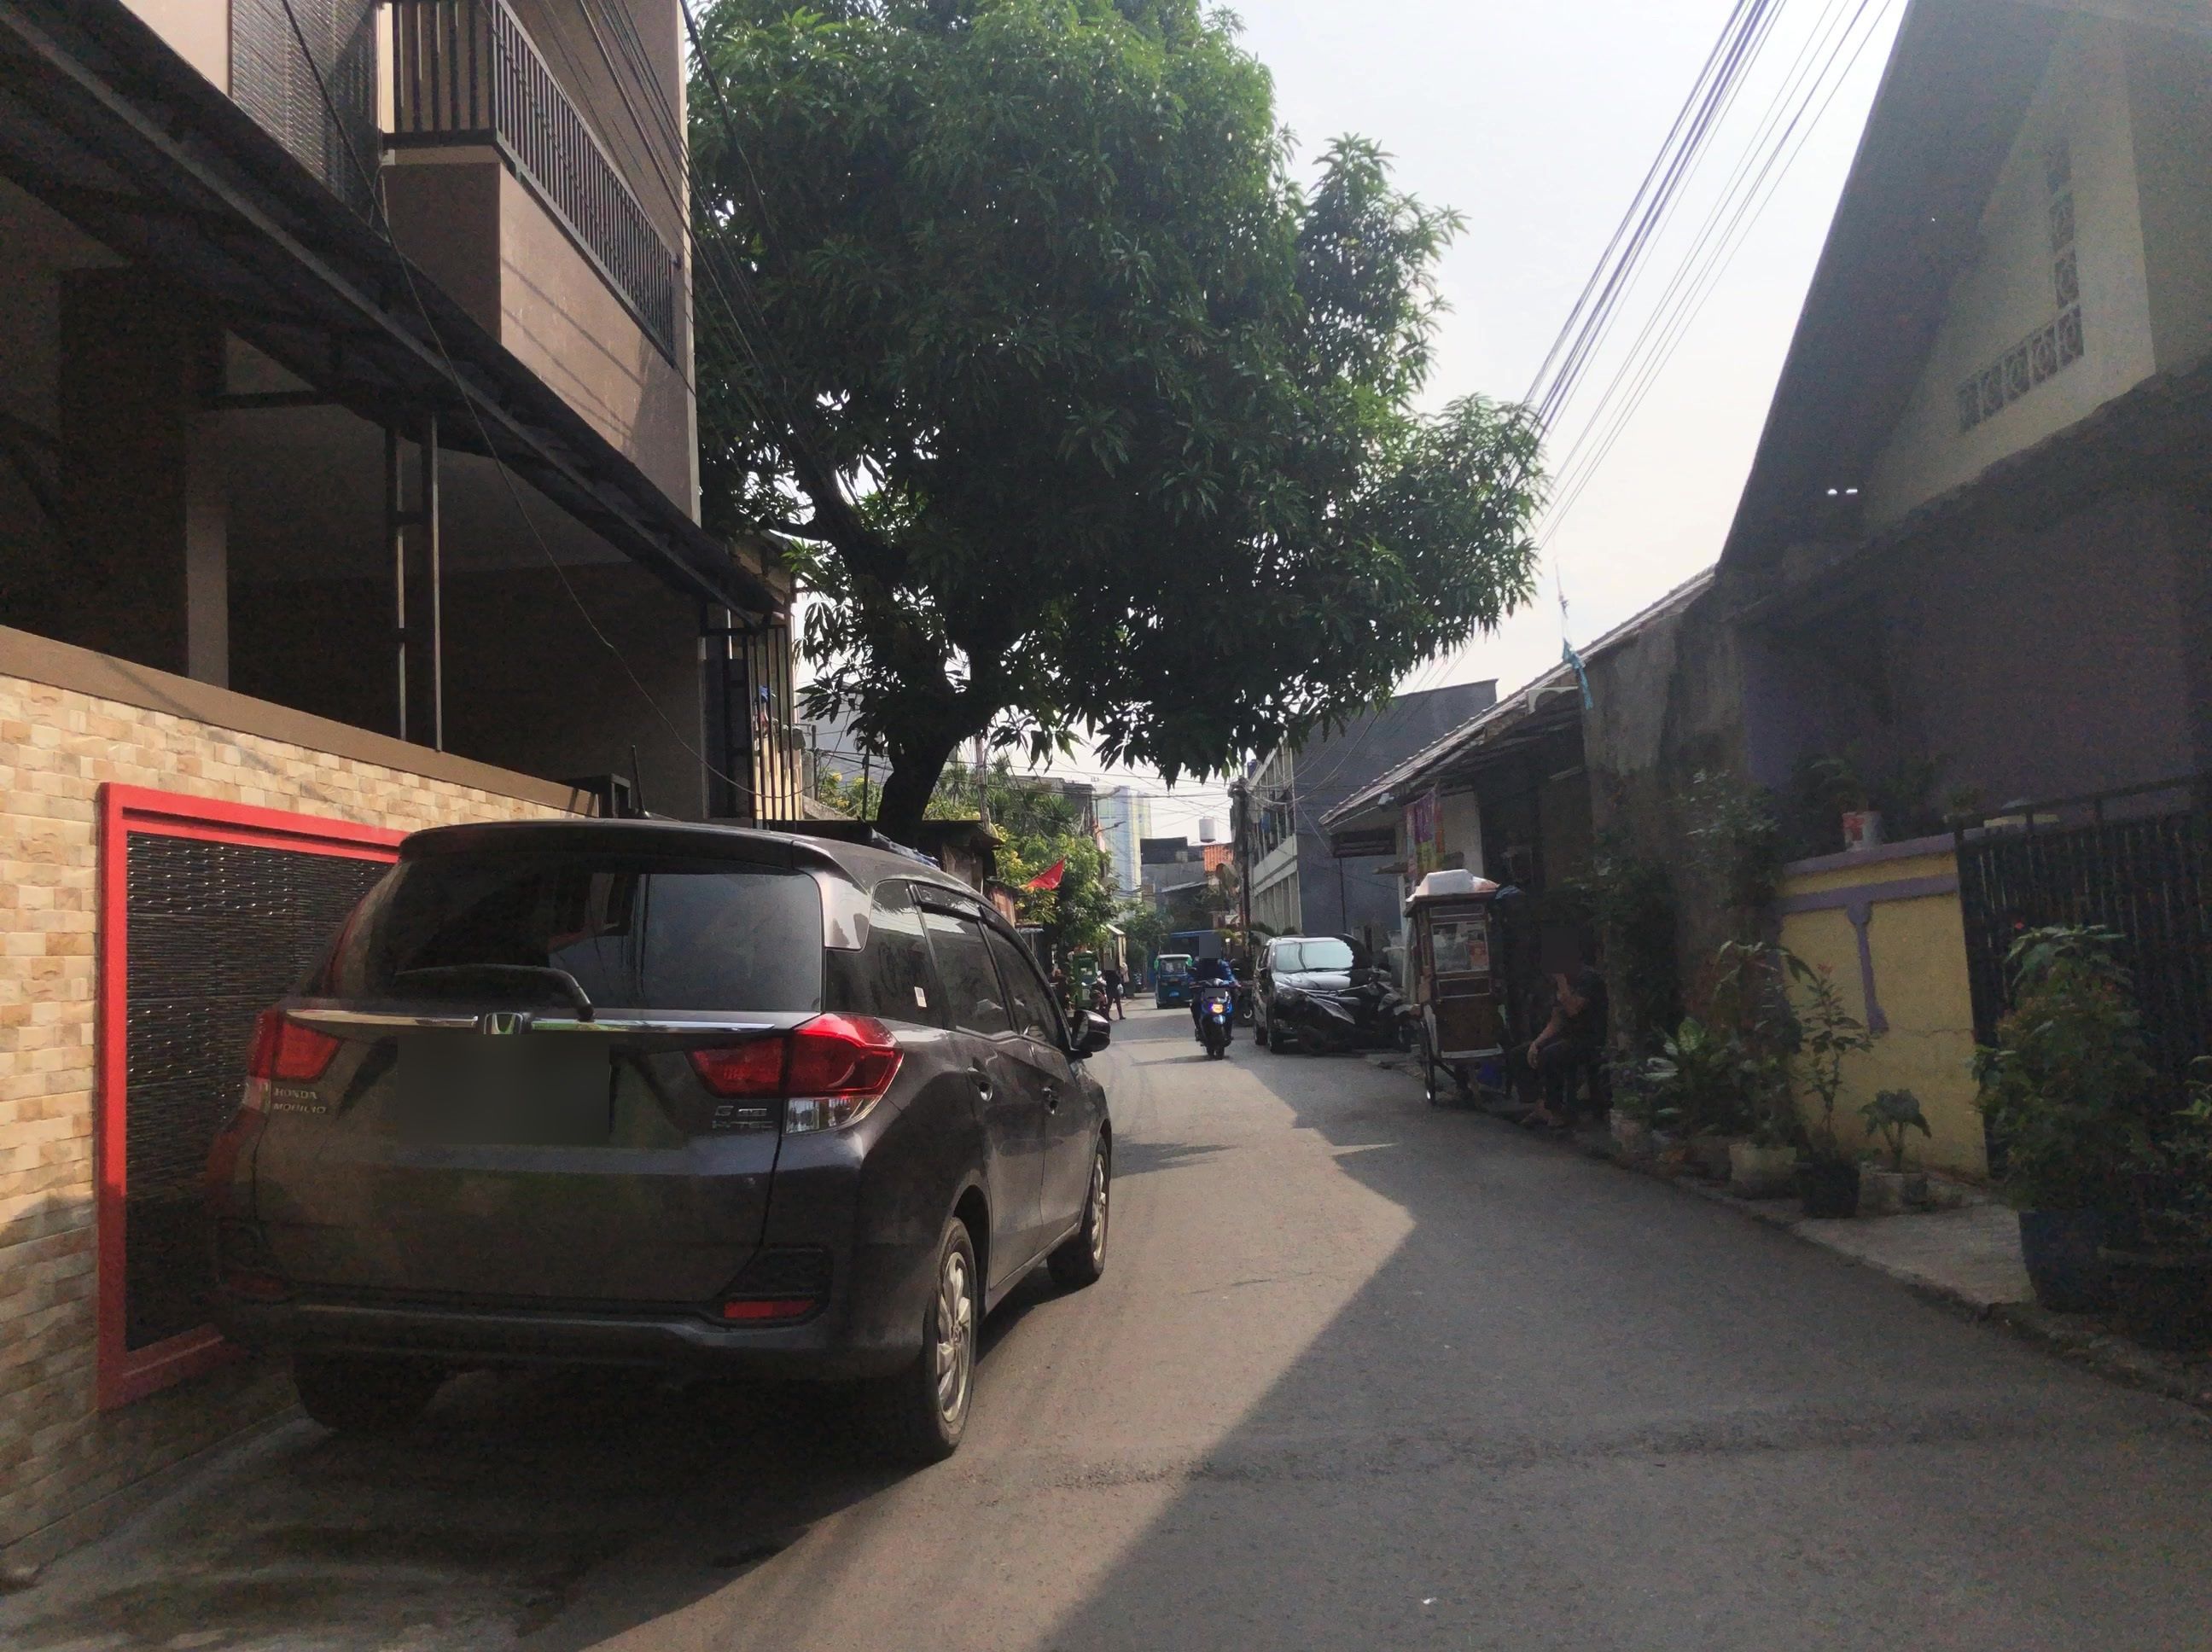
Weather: clear
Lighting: day
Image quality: good
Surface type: walking surface
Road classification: residential
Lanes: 2
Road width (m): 3
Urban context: urban centre
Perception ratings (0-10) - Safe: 4.95, Lively: 7.95, Beautiful: 2.47, Boring: 0.95, Depressing: 3.61, Wealthy: 7.64